Question: I have a WPF .NET 4.5 application following the MVVM pattern (MVVM_Light framework).
I have a User-control (Parent) that contains a content control; this content control is bound to a user-control(child) property in the underlying ViewModel. A button/command on the parent usercontrol changes the Content Control's bound usercontrol.

is that the child viewmodel has a heavy database procedure in its constructor and thus the UI hangs while that usercontrol is loading. I want to display a loading animation while the child viewmodel is created and then loaded.
I have tried adding blend animations to the loaded event of the usercontrol, but that did not work.
Also
I created a usercontrol that is a loading animation and placed it as the default content of the content control. But the animation stops when the button is clicked and the new usercontrol is loading.
How do I have a loading animation while another usercontrol is loading?
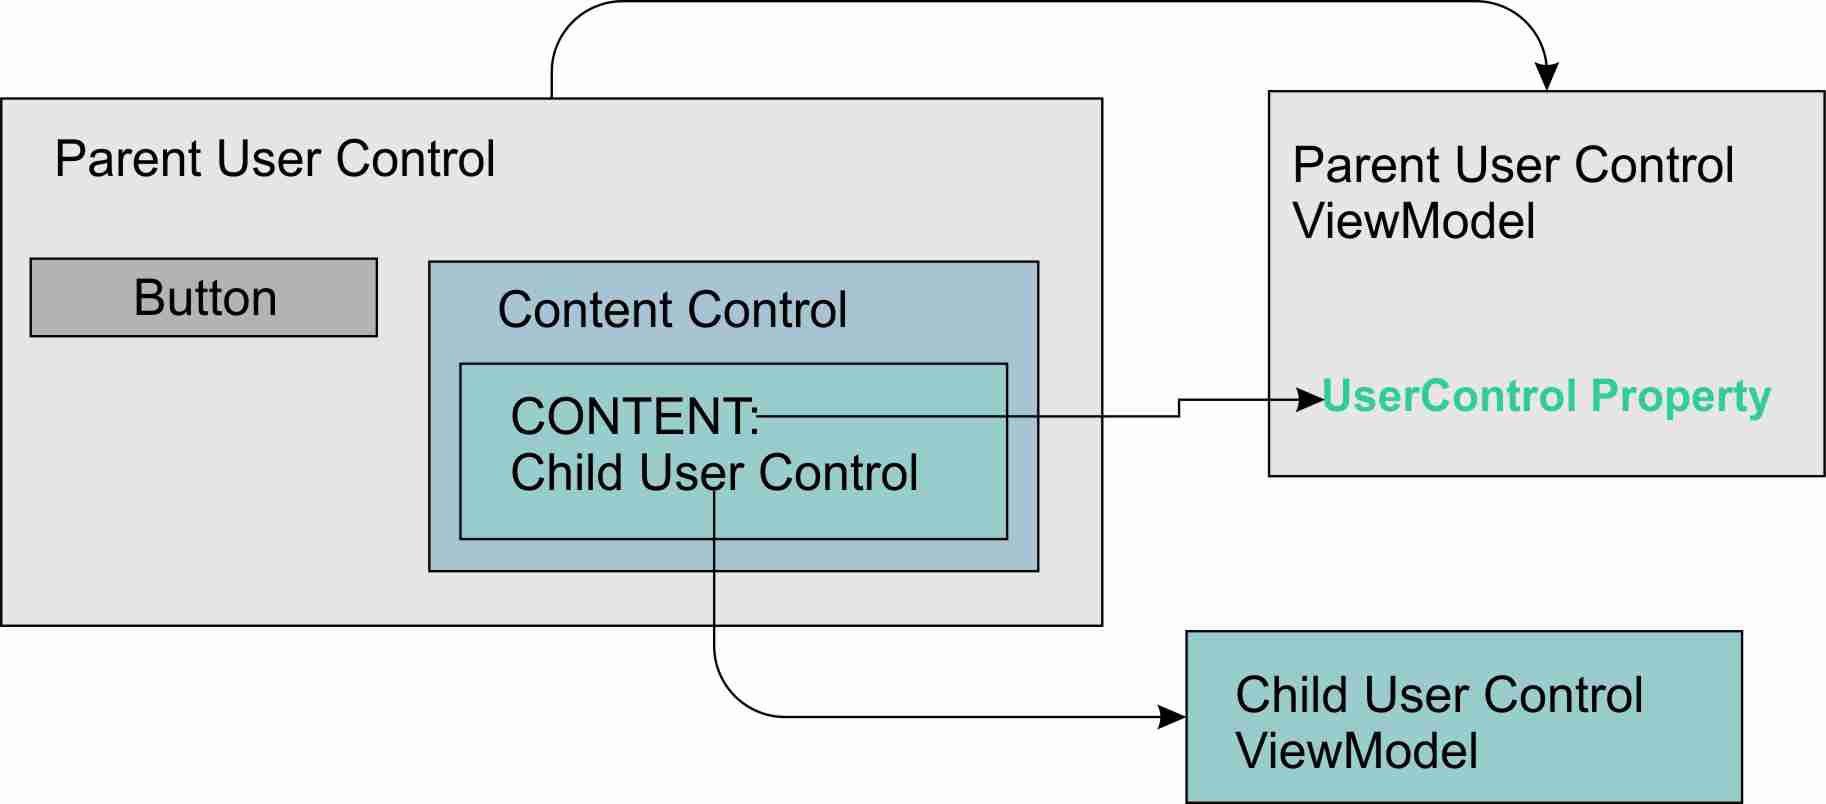
Answer: Do your data access stuff in a Background Thread.
Then put some 'IsBusy' property in the ViewModel and show some "Loading Message" when that becomes true:
'''
public void DoHeavyStuff()
{
IsBusy = true;
Task.Factory.StartNew(() => GetDataFromDB())
.ContinueWith(x => IsBusy = false);
}
'''
Remove all heavy operations from constructors. That's a bad design.